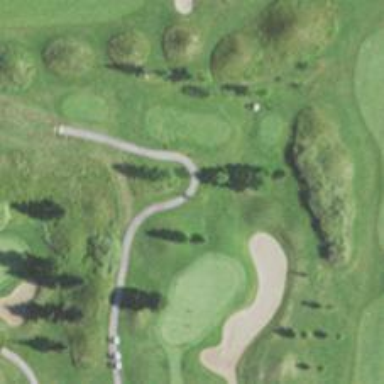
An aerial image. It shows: Path for both road and golf.